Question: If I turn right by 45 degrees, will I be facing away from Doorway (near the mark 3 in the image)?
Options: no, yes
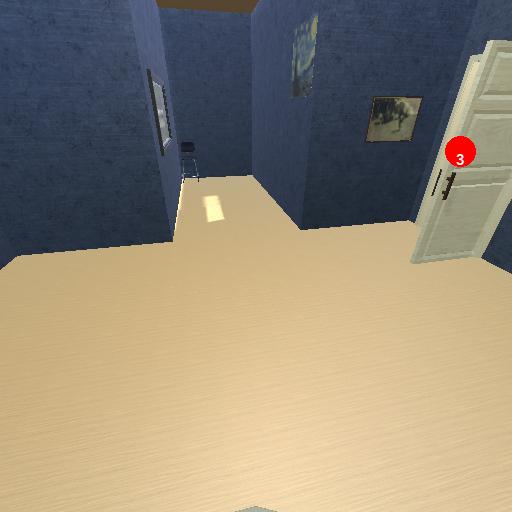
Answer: no